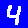
Digit: 4